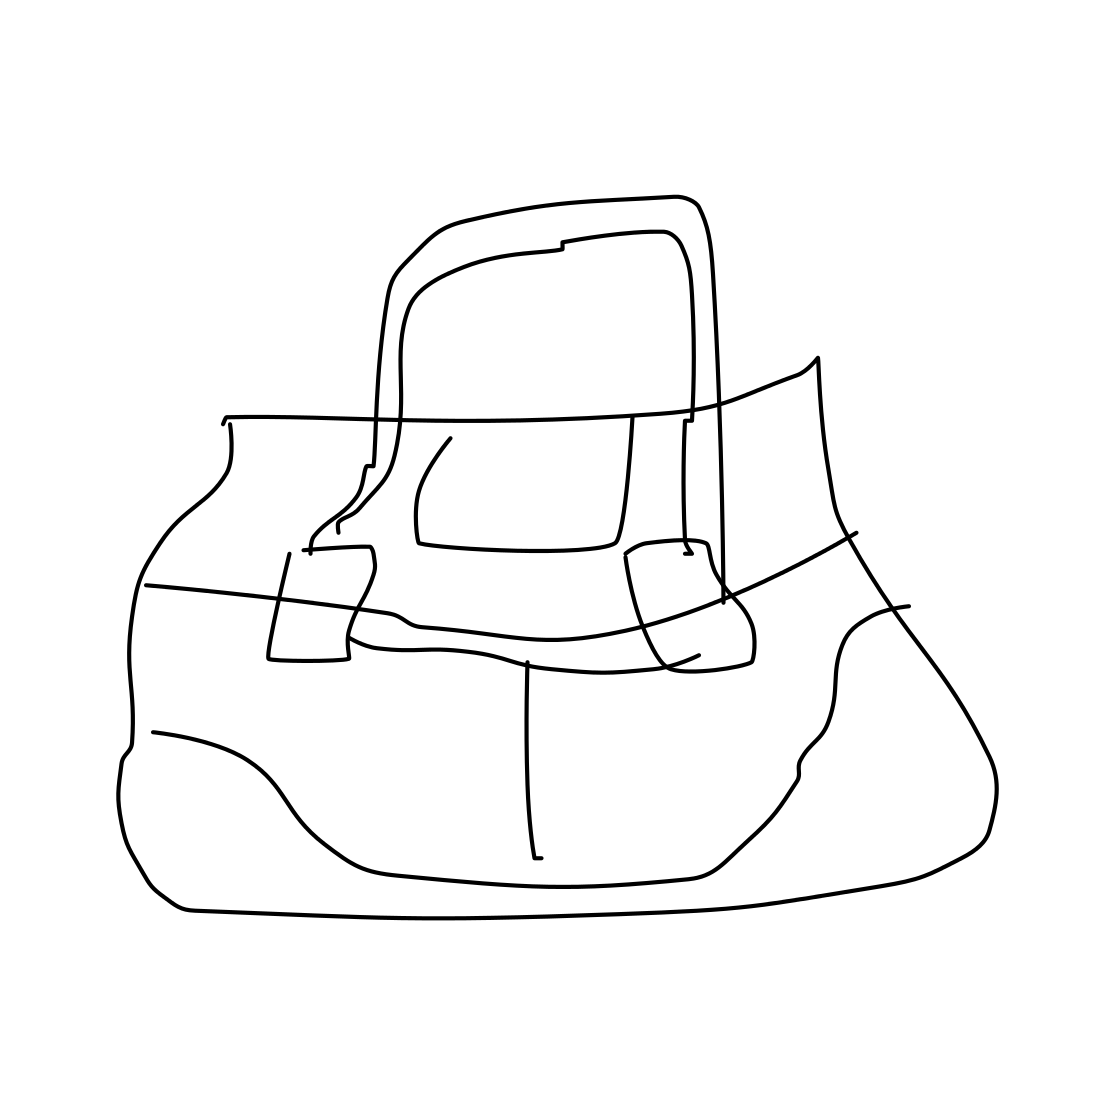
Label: purse